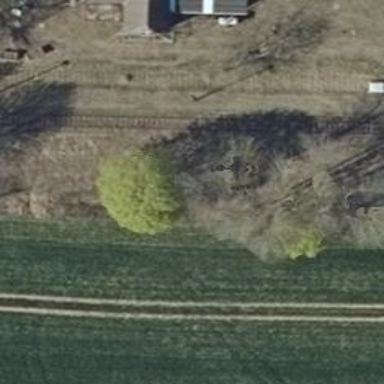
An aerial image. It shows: Preserved historic railway halt.